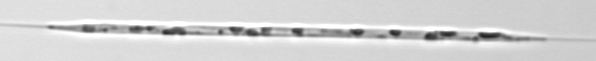
Label: Rhizosolenia